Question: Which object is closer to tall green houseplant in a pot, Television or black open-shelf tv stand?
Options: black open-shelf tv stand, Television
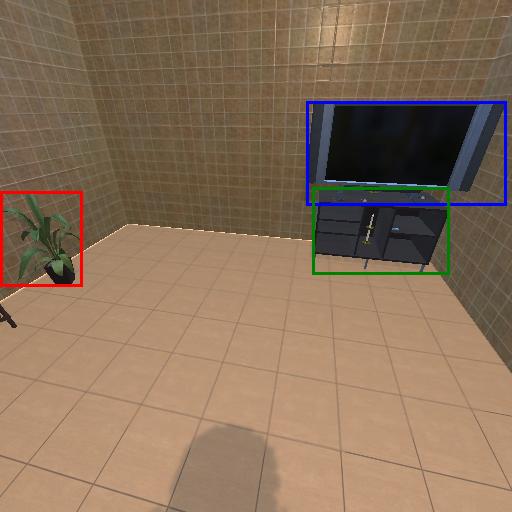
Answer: black open-shelf tv stand